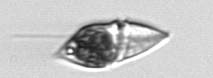
Label: Gyrodinium